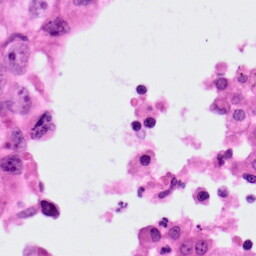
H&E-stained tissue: Lung